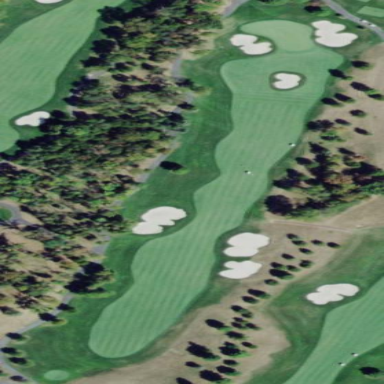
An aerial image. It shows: Golf rough area.